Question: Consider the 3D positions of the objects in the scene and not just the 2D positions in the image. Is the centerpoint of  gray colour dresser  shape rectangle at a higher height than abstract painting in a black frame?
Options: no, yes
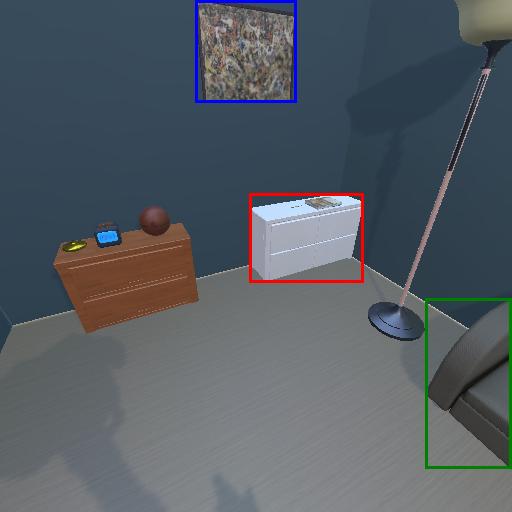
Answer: no